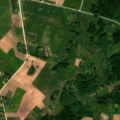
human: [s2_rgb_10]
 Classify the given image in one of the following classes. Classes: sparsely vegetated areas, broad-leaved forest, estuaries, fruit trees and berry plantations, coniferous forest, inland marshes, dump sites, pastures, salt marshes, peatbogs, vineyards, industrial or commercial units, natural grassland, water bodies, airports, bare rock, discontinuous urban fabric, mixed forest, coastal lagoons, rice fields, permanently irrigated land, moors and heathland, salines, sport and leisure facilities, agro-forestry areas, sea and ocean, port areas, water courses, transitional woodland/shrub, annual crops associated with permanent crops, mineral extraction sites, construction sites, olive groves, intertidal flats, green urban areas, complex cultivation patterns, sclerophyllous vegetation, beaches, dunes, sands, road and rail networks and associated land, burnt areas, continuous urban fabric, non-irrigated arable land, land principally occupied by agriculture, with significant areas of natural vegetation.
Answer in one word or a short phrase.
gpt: non-irrigated arable land, complex cultivation patterns, land principally occupied by agriculture, with significant areas of natural vegetation, broad-leaved forest, mixed forest, transitional woodland/shrub